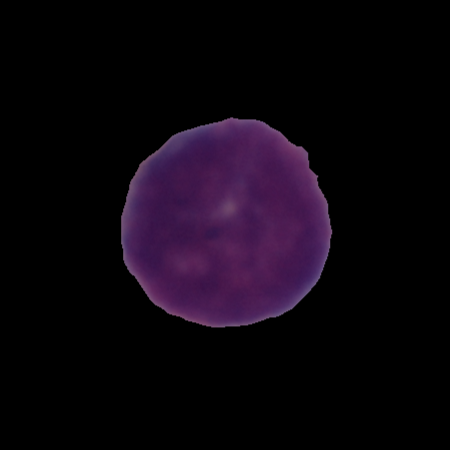
Label: cancer